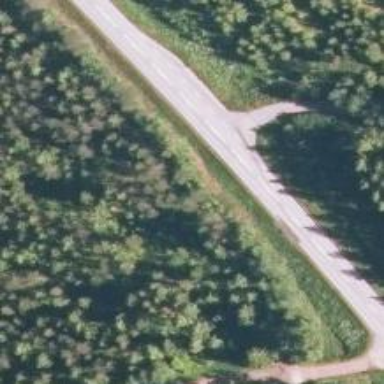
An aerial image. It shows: Primary road with asphalt surface.